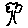
Label: tree